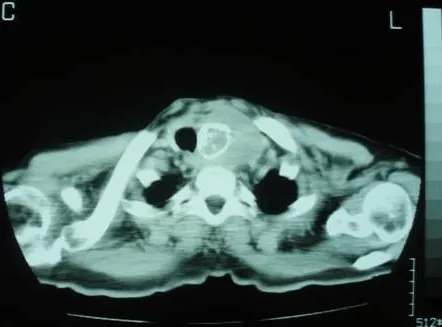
Computed tomography scan of the cervical neck.
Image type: radiology (ct)